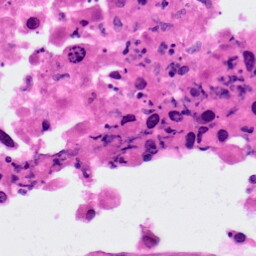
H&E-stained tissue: Lung